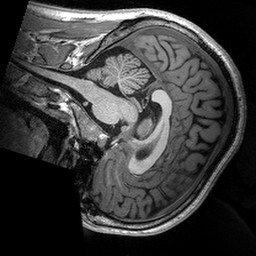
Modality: T1w
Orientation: sagittal
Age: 25
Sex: male
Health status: healthy
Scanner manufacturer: siemens
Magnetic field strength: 3 T
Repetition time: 2.53 s
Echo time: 0.00288 s